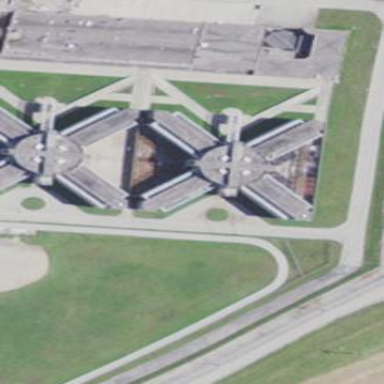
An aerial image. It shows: Prison.